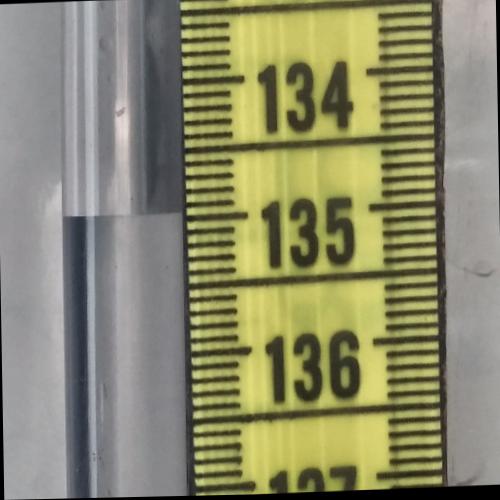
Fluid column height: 135.0 cm